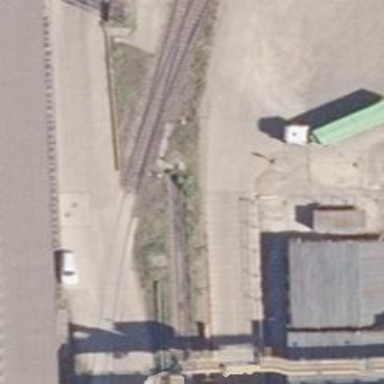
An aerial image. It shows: Rail spur service.